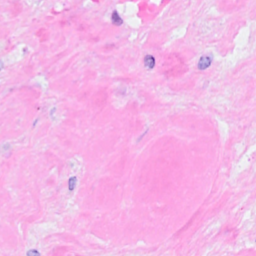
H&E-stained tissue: Breast